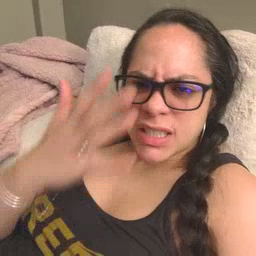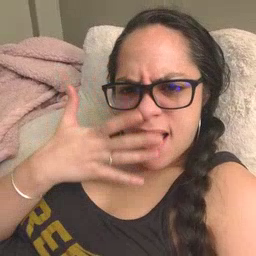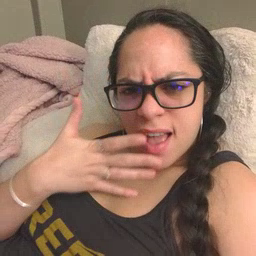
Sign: sad